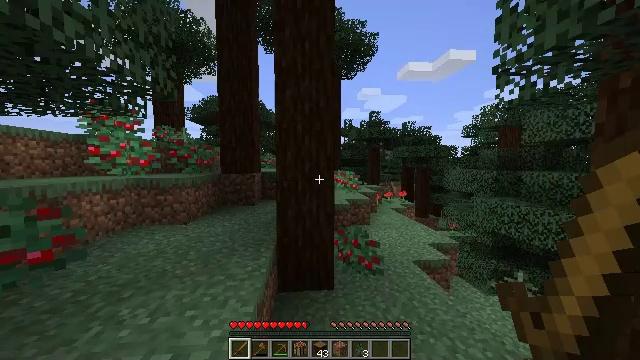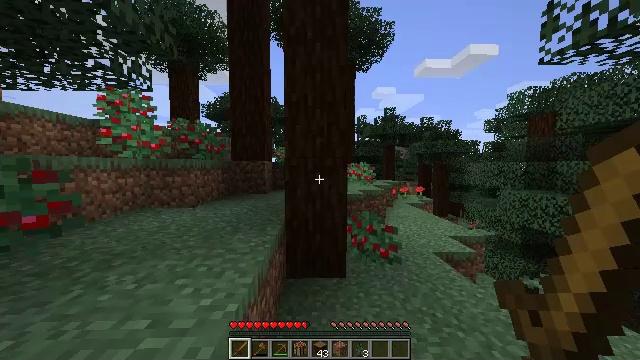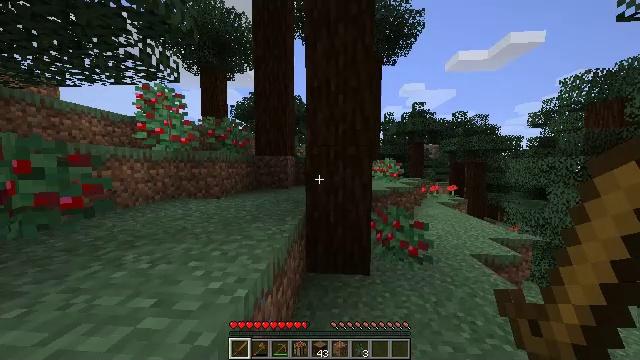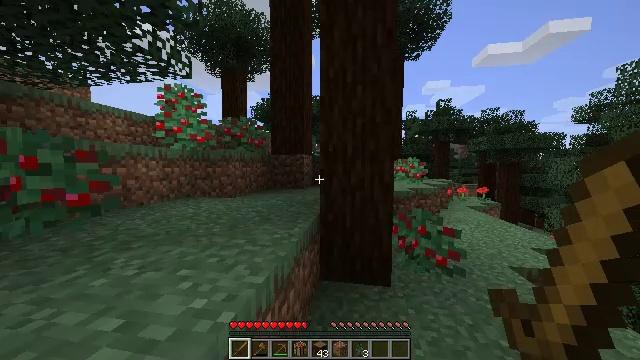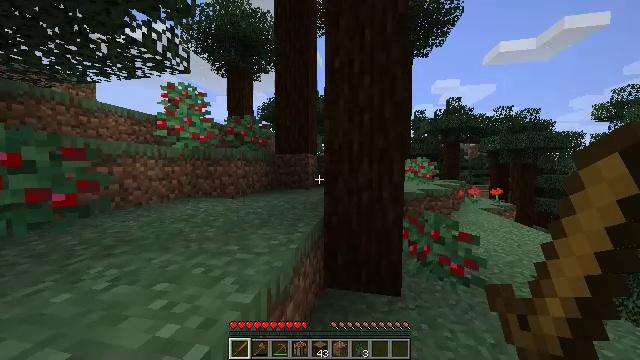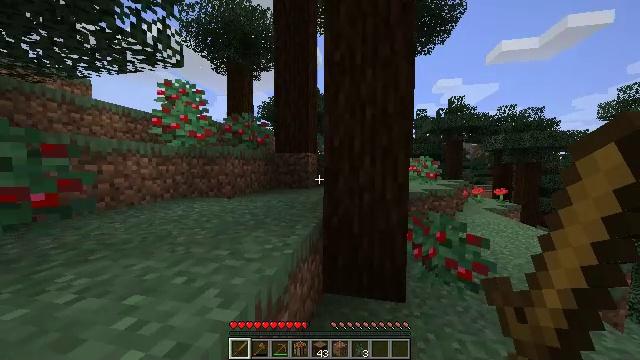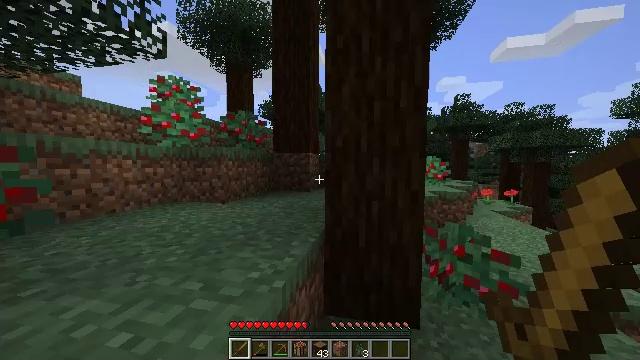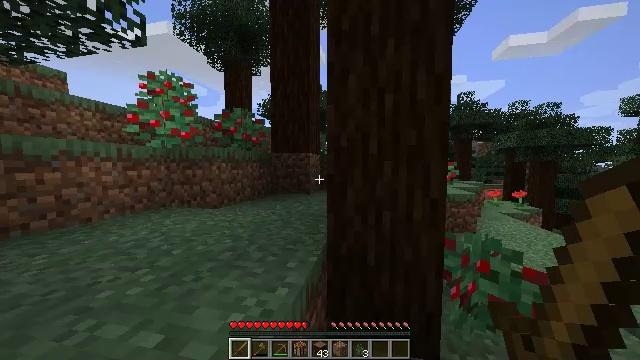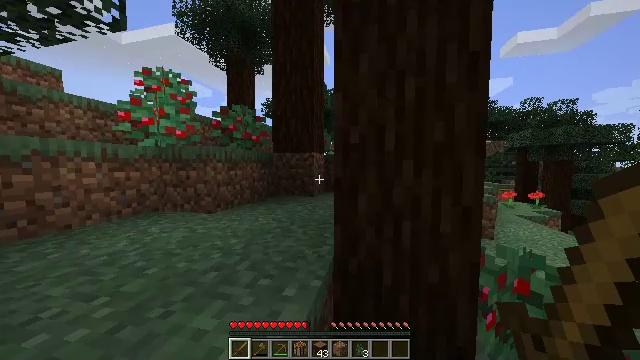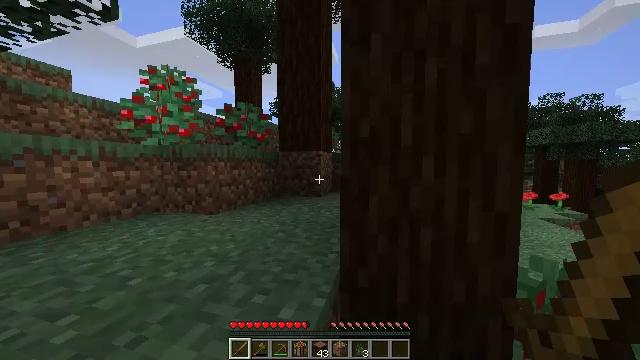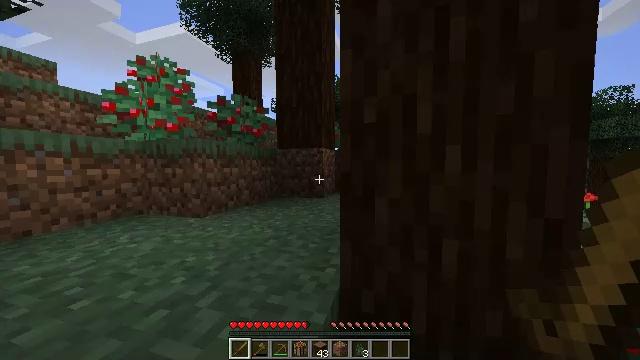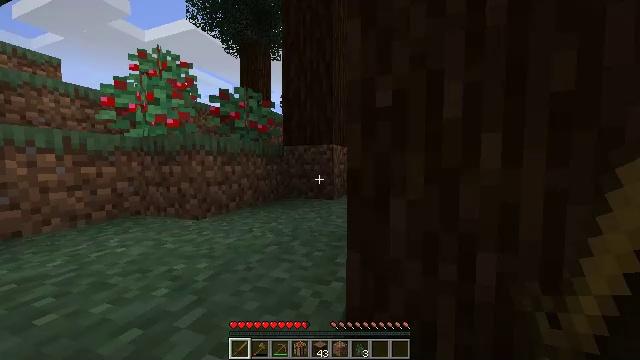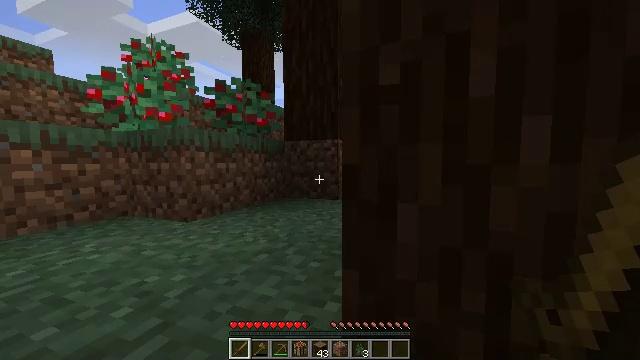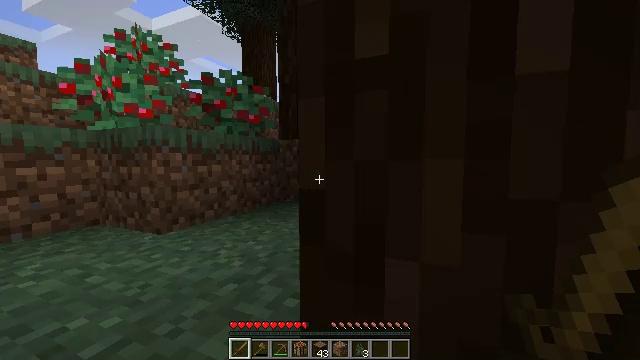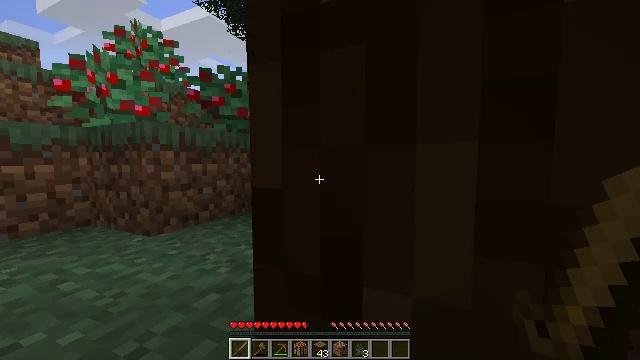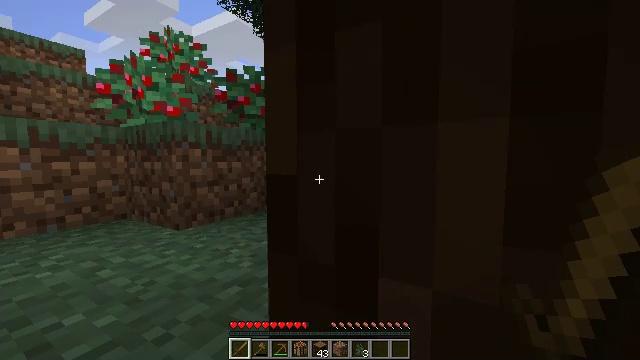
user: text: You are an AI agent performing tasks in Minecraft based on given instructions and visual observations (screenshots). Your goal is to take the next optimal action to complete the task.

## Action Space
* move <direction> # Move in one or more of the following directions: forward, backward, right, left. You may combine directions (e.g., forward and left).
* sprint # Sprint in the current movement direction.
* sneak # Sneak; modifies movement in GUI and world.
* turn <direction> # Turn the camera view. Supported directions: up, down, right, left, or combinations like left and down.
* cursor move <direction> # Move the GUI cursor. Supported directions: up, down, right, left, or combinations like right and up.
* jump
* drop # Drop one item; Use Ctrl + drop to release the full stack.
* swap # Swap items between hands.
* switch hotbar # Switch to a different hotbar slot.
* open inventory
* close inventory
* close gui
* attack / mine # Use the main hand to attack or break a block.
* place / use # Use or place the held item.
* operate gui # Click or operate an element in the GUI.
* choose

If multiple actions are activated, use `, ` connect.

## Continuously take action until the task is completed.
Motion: motion action
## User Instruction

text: Harvest sweet berries by mining the bush.
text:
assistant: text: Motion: move forward, sprint, turn left
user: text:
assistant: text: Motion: move forward, sprint, turn left
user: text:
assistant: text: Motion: move forward, sprint, turn left
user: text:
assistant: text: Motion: move forward, sprint, turn left
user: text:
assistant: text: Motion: move forward, sprint
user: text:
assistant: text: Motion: move forward, sprint
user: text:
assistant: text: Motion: move forward, sprint
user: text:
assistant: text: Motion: move forward, sprint, turn left
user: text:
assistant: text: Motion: move forward, sprint, turn left
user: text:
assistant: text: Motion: move forward, sprint, turn left
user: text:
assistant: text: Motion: move forward, sprint, turn left
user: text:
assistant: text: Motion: move forward, sprint, turn left
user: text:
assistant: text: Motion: move forward, sprint, turn left
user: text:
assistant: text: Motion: sprint, turn left
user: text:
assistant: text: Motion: sprint, turn left
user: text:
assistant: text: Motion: turn left
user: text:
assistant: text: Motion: turn left
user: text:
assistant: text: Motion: turn left and up
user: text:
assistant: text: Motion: turn left
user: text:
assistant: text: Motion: turn left
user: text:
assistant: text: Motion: turn left
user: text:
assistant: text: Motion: turn left
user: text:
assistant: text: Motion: turn left
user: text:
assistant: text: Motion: turn left
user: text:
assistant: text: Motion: turn left
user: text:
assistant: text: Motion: turn left
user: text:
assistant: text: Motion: turn left
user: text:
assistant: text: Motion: no_op
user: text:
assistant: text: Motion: no_op
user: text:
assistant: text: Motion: no_op